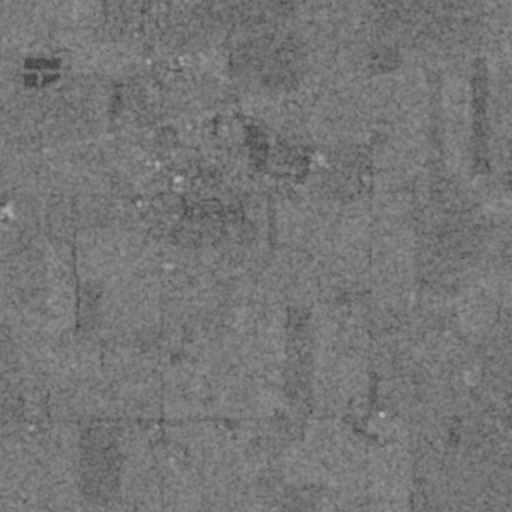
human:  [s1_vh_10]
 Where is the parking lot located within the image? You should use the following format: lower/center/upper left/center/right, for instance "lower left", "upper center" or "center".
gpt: The parking lot is located in the upper center of the image.
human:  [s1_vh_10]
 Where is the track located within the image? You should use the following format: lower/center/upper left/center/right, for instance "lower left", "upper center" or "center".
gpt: The track is located in the upper center of the image.
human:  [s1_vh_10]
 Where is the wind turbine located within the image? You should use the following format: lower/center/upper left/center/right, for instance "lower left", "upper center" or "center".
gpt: The wind turbine is located in the center of the image.
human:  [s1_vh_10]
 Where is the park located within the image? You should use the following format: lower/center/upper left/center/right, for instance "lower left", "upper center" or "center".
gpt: There is no park in the image.

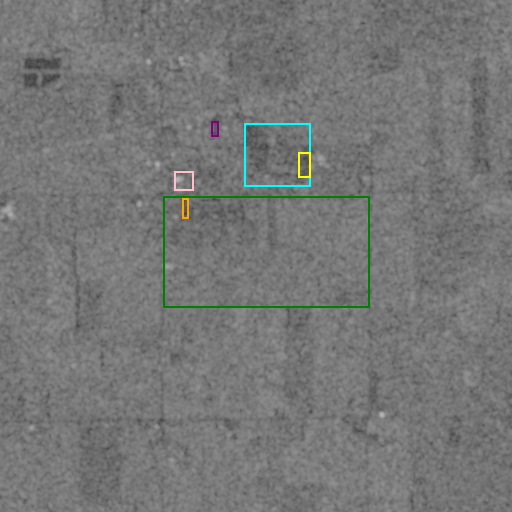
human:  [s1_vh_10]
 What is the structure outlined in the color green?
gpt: The structure outlined in green is a crop field.
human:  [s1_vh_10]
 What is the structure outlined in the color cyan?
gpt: The structure outlined in cyan is a park.
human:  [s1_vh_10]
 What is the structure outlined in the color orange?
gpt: The structure outlined in orange is a parking lot.
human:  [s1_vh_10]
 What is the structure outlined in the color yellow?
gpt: The structure outlined in yellow is a track.
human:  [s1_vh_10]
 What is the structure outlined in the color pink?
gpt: The structure outlined in pink is a building.
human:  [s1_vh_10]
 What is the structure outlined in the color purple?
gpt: The structure outlined in purple is a building.
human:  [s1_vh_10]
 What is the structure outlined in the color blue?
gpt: There is no blue outline.